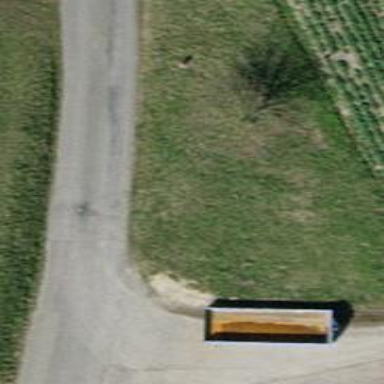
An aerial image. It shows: Brown bench.